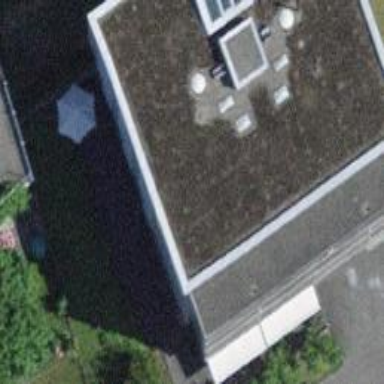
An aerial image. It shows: Nursing home.